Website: walmart
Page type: account-selection
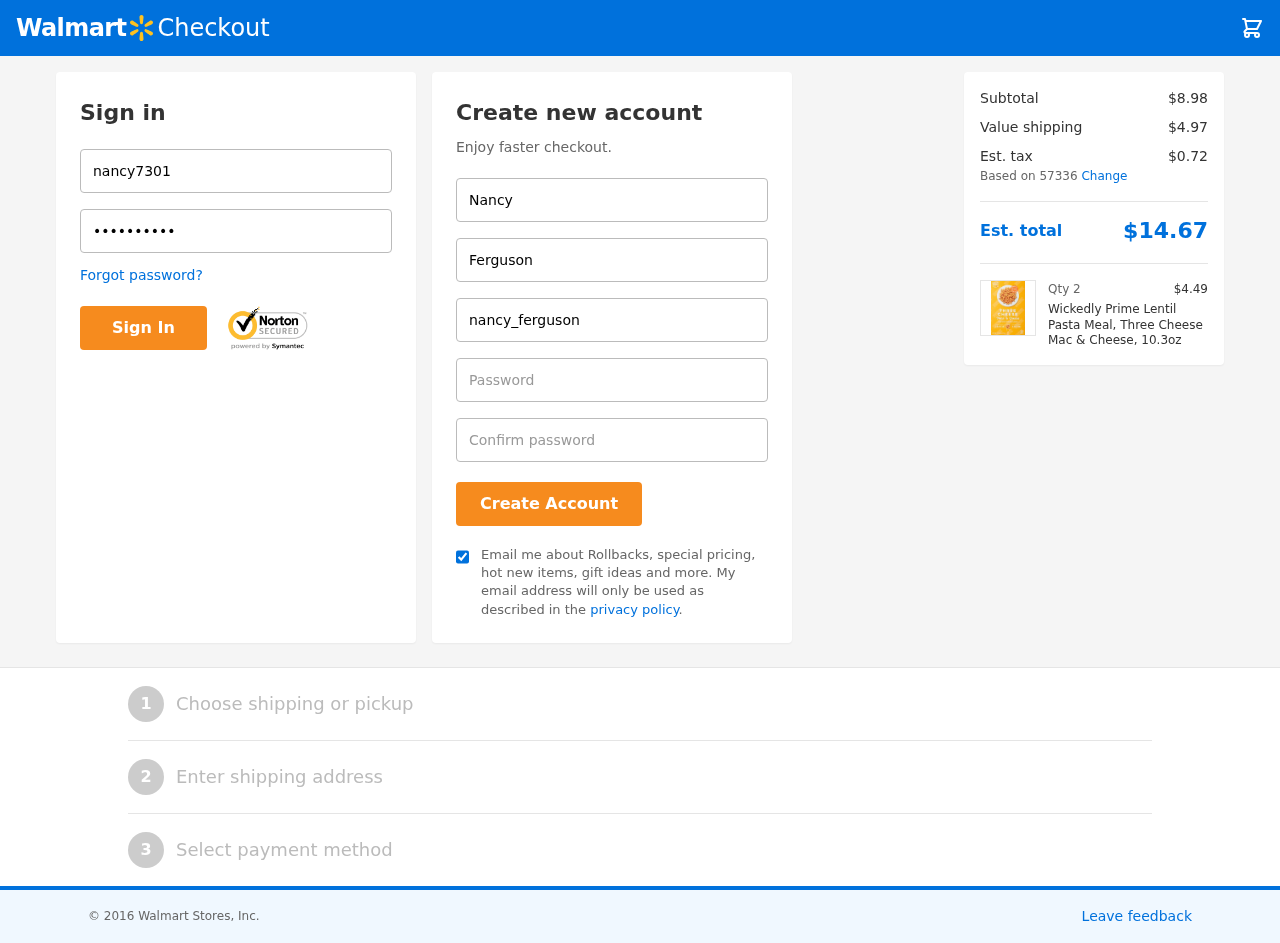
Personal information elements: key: PII_EMAIL
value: nancy_ferguson@gmail.com
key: PII_FIRSTNAME
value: Nancy
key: PII_LASTNAME
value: Ferguson
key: PII_LOGIN_USERNAME
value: nancy7301
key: PII_POSTCODE
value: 57336
Product elements: key: PRODUCT1_NAME
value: Wickedly Prime Lentil Pasta Meal, Three Cheese Mac & Cheese, 10.3oz
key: PRODUCT1_PRICE
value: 4.49
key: PRODUCT1_QUANTITY
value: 2
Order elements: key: ORDER_SUBTOTAL
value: $8.98
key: ORDER_SHIPPING_COST
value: $4.97
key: ORDER_TAX
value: $0.72
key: ORDER_TOTAL
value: $14.67